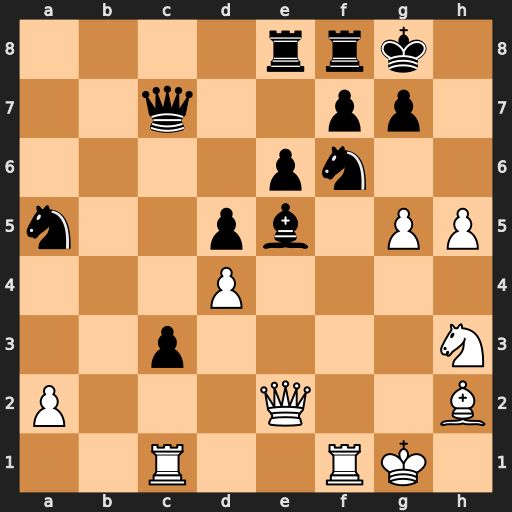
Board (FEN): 4rrk1/2q2pp1/4pn2/n2pb1PP/3P4/2p4N/P3Q2B/2R2RK1
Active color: w
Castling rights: -
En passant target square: -
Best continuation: Bxe5 Qc4 Qxc4 Nxc4 gxf6